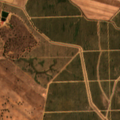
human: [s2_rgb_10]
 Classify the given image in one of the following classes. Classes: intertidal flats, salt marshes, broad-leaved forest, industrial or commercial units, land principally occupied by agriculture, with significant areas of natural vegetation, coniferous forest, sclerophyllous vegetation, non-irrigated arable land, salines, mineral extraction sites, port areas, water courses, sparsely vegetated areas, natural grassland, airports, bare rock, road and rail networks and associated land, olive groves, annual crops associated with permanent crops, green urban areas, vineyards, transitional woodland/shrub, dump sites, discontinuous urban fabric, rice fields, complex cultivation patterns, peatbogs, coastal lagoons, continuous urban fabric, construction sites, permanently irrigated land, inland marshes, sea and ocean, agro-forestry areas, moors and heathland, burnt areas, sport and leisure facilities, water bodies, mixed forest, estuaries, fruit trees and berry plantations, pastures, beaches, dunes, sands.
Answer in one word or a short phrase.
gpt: non-irrigated arable land, permanently irrigated land, olive groves, complex cultivation patterns